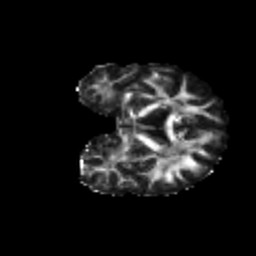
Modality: FA
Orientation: coronal
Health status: ill
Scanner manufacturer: siemens
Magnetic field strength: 3 T
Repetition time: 6.8 s
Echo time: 0.097 s